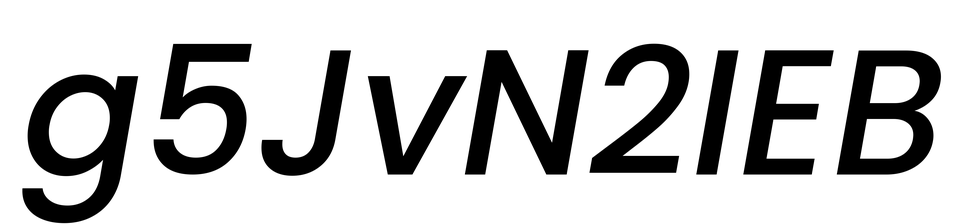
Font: Poppins-MediumItalic